Question: I have a list View and now I am trying to set up tab view for this list view.
Now sometime there are 3 options, sometimes 2 and sometimes 1. As you can see here

And when a tab is clicked I will reload my list view with new data depending on which item in the tab bar was clicked. But this is similar data, so it will be in the same list view and I want to use the same xml layout. But currently I am unable to do this, I can't see to get it working it.
Here is what I have so
'''
myTabHost =(TabHost) findViewById(R.id.TabHost01);
myTabHost.setup();
TabHost.TabSpec spec1 = myTabHost.newTabSpec("First Tab");
spec1.setIndicator("First Tab", getResources().getDrawable(android.R.drawable.ic_menu_add));
spec1.setContent(R.id.tab1);
myTabHost.addTab(spec1);
myTabHost.addTab(myTabHost.newTabSpec("Second Tab").
setIndicator("Second Tab", getResources().getDrawable(android.R.drawable.ic_menu_edit)).setContent(R.id.tab2));
'''
This is setting it up for 2 tab, and then in the xml I have
'''
<include
android:id="@+id/tab1"
android:layout_width="fill_parent"
android:layout_height="match_parent"
layout="@layout/item_list_view">
</include>
<include
android:id="@+id/tab2"
android:layout_width="fill_parent"
android:layout_height="match_parent"
layout="@layout/test">
</include>
'''
But I want to use the same layout instead of different ones and just reload the data but when I set the tabs .setContent to the same id it doesn't work?
So the basic question is how do I use the same xml for more than one tab, and just load different data in the list view?
The tab bar will be filled with text not images if that matters. Have looked at some tutorals on this but aren't helpful for my situation
<URL>
<URL>
So I need some help setting this up.
Thanks for the help in advance :)
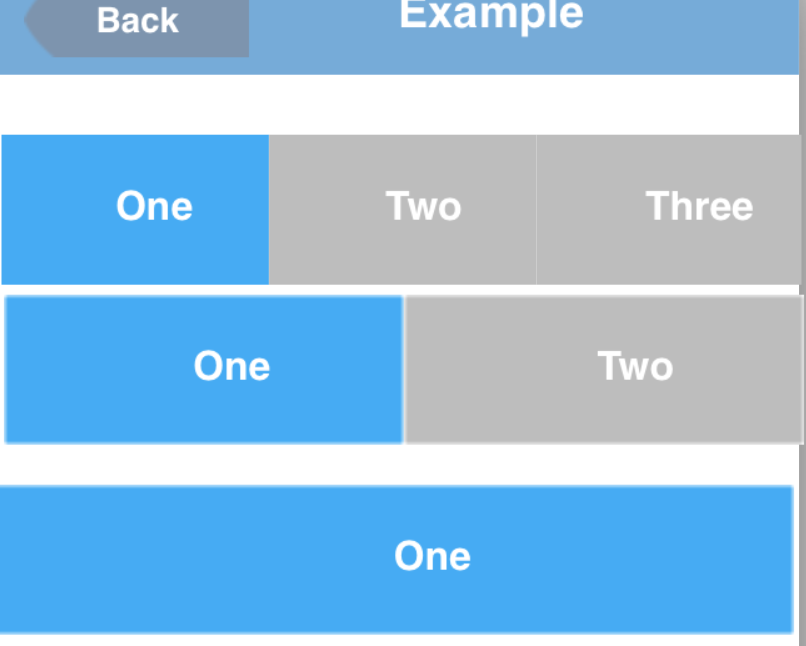
Answer: As I understand it, this question involves two parts:
1. Creating tabs programmatically.
2. Sharing the same content view between tabs.
For the first part, you can put an "empty" <URL> later, depending on the tabs you want to show. For example, the layout file would be just:
'''
<?xml version="1.0" encoding="utf-8"?>
<TabHost
xmlns:android="http://schemas.android.com/apk/res/android"
android:id="@+id/TabHost01"
android:layout_width="match_parent"
android:layout_height="match_parent">
<LinearLayout
android:layout_width="match_parent"
android:layout_height="match_parent"
android:orientation="vertical" >
<TabWidget
android:id="@android:id/tabs"
android:layout_width="match_parent"
android:layout_height="wrap_content" >
</TabWidget>
<FrameLayout
android:id="@android:id/tabcontent"
android:layout_width="match_parent"
android:layout_height="0dp"
android:layout_weight="1">
</FrameLayout>
</LinearLayout>
</TabHost>
'''
And then, in 'onCreate()':
'''
TabHost tabHost = (TabHost)findViewById(R.id.TabHost01);
tabHost.setup();
tabHost.addTab(tabHost.newTabSpec(...));
tabHost.addTab(tabHost.newTabSpec(...));
'''
Where each <URL> specifies the indicator and content of each tab.
Now, as to the second part, you need a 'ListView' widget and change its data as the user switches tabs. This is actually pretty easy, since the 'TabHost' can handle the case where multiple tabs have the same content without problems. You just need to set up a <URL> for each tab, and have each of them return the view.
For example:
'''
mListView = new ListView(this);
TabHost tabHost = (TabHost)findViewById(R.id.TabHost01);
tabHost.setup();
tabHost.addTab(tabHost.newTabSpec("1").setIndicator("First").setContent(mDummyTabContent));
tabHost.addTab(tabHost.newTabSpec("2").setIndicator("Second").setContent(mDummyTabContent));
tabHost.addTab(tabHost.newTabSpec("3").setIndicator("Third").setContent(mDummyTabContent));
'''
where 'mTabContent' is initialized as:
'''
private final TabHost.TabContentFactory mDummyTabContent = new TabHost.TabContentFactory()
{
@Override
public View createTabContent(String tag)
{
return mListView;
}
};
'''
Then the last remaining step is to add a <URL> that switches the data in the single 'ListView':
'''
tabHost.setOnTabChangedListener(mOnTabChangedListener);
mOnTabChangedListener.onTabChanged("1");
'''
where:
'''
private TabHost.OnTabChangeListener mOnTabChangedListener = new TabHost.OnTabChangeListener()
{
@Override
public void onTabChanged(String tabId)
{
String[] data;
if (tabId.equalsIgnoreCase("1"))
data = FIRST_ITEMS;
else if (tabId.equalsIgnoreCase("2"))
data = SECOND_ITEMS;
else
data = THIRD_ITEMS;
ArrayAdapter<String> adapter = new ArrayAdapter<String>(FakeTabViewActivity.this, android.R.layout.simple_list_item_1, data);
mListView.setAdapter(adapter);
}
};
'''
Sample gist with activity and layout file is available <URL>.